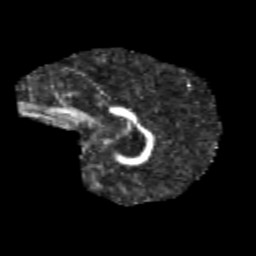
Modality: FA
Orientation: sagittal
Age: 12
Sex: male
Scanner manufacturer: siemens
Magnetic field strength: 3 T
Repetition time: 3.8 s
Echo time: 0.07 s